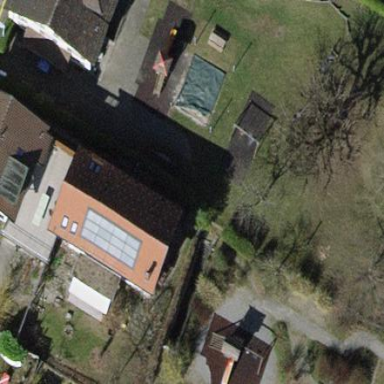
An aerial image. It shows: Gabled building.